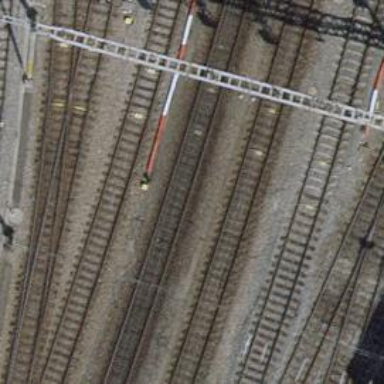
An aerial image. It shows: Single-track railway with electrified contact lines.